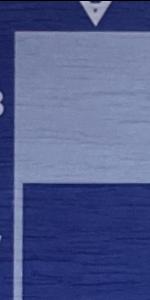
Label: Empty